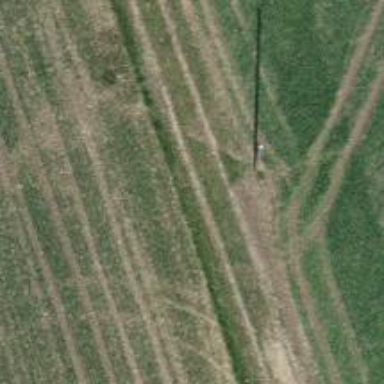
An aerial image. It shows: Minor power line.